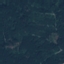
Land use / land cover class: Forest